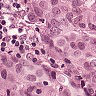
Metastatic tissue present: yes